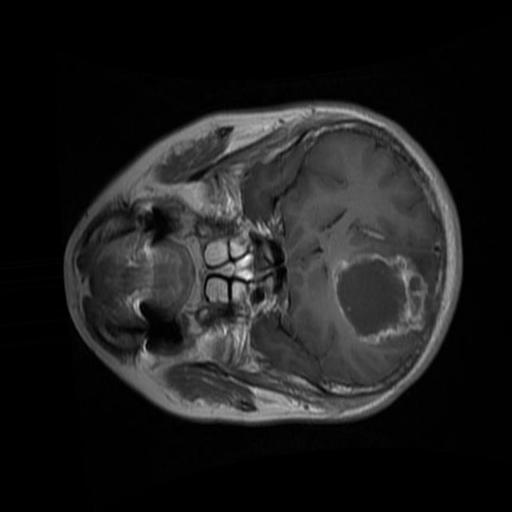
Label: brain_glioma